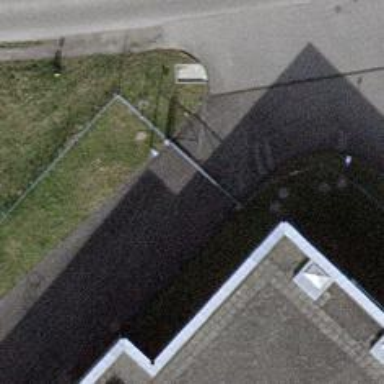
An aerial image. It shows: Gate.